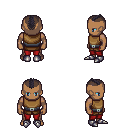
a pixel art fantasy rpg character, male body template, human, dark skin, leather chest armor, red pants, raven short mohawk hairstyle, metal boots, four views (front, back, left, right), 2x2 character sprite sheet, small pixel art, hard edges, no anti-aliasing